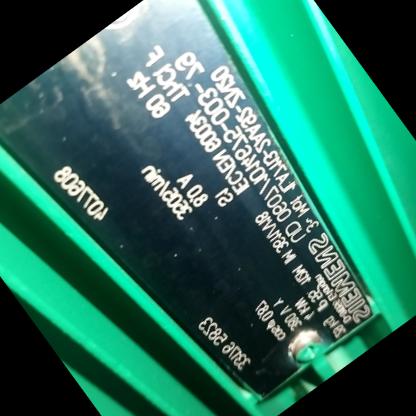
Klasa: tabliczka-znamionowa